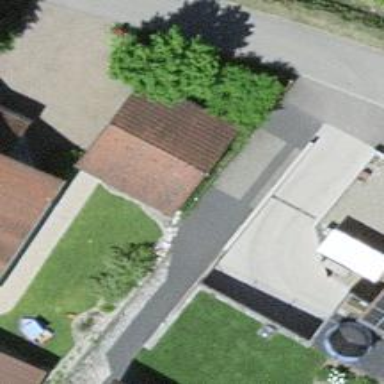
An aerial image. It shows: Garage building.